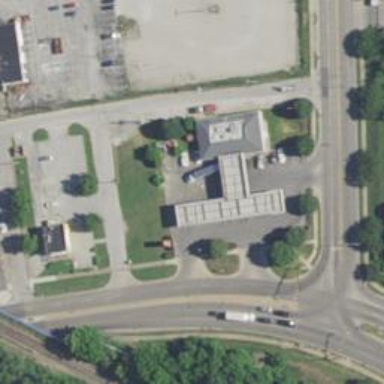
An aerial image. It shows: Convenience shop.